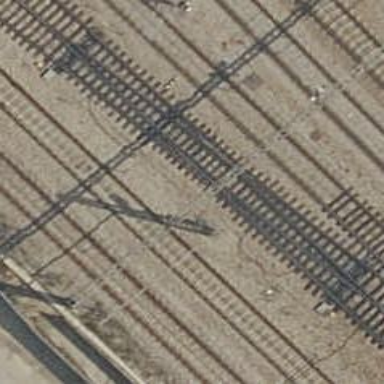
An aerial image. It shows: Railway track with contact lines for electrification.